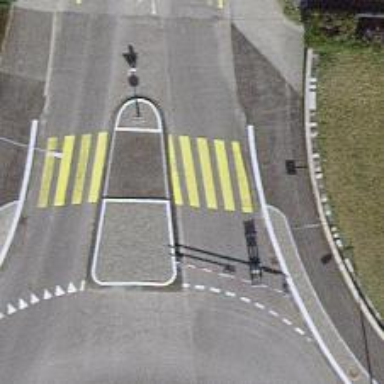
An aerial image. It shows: Uncontrolled zebra crossing on the road.